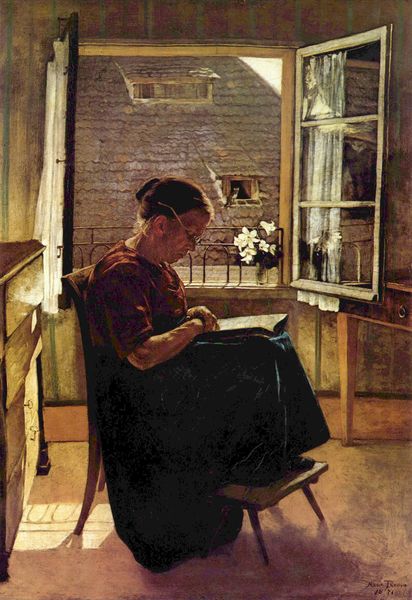
Titel: Die Mutter des Künstlers im Stübchen
Künstler: Hans Thoma
Standort: Winterthur
Institution: Museum Oskar Reinhart am Stadtgarten
Schlagwörter: blau, dunkel, gemälde, himmel, schatten, weiß, gelb, grün, ocker, sitzen, stadt, blume, blumen, braun, fenster, frau, frisur, geste, glas, grau, haar, hell, holz, kleid, licht, profil, raum, schwarz, stuhl, stühle, stützen, tisch, türkis, zimmer, blick, dach, haus, rosen, rot, beige, rock, alt, regal, wand, arme, bluse, falten, knoten, innenraum, portrait, porträt, vorhang, öl, spiegelung, gitter, sonne, boden, haare, sitzend, pflanze, gebeugt, dachziegel, genre, beine, aussicht, balkon, blumentopf, dutt, füße, sommer, kommode, ruhe, schrank, schreibtisch, wohnzimmer, genrebild, schuhe, warm, sonnenlicht, giebel, ziegel, violett, bank, hocker, schemel, stille, luft, turner, gardine, gardinen, tapete, vorhänge, nähen, zopf, lesen, schublade, strauss, geländer, stube, lichteinfall, schoß, ellenbogen, knie, blumenstrauss, foto, fussboden, katze, offen, buch, dachfenster, scheiben, tischbeine, scheibe, brille, hausfrau, lilie, lesebrille, schubladen, küche, beugen, bildnid, schiefer, unterarm, stuhlbeine, offenes fenster, fensterbank, onne, fensterbrett, schaukelstuhl, gaube, lichts, lesend, geöffnet, fensterflügel, oma, koch, bequem, dachgeschoss, lektüre, fussbank, fußschemel, dachgiebel, sachlichkeit, stellen, stuh, luken, katzenaugen, lesne, unterarme, efaltet, stuhhl, süße, händeg, fensterbanck, die leserin, ment